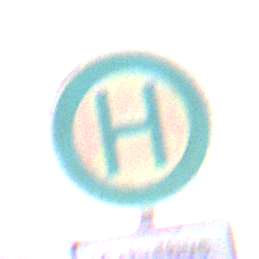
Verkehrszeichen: Haltestelle
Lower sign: ZeitangabenMitBeschraenkungAufWochentage5
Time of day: SunriseSunset
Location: Outdoor (Beach)
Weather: Overcast
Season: NotSpecified
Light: Natural